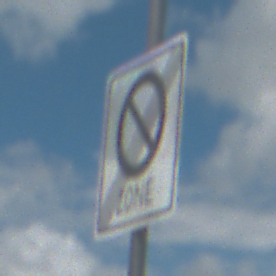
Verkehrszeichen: EndeEingeschraenktesHalteverbotZone
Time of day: Midday
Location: Outdoor (Nature)
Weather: PartlyCloudy
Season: NotSpecified
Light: Natural